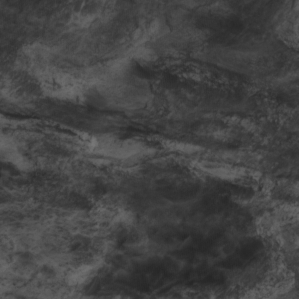
Label: non_frost